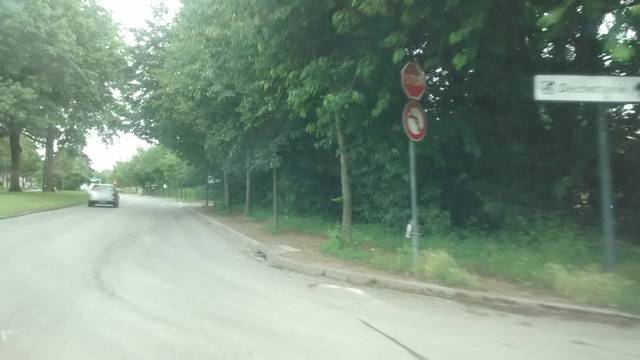
Region: France
Coordinates: 48.125, -1.706